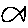
Label: fish